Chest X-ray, PA view. Patient: 54 years old, sex F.
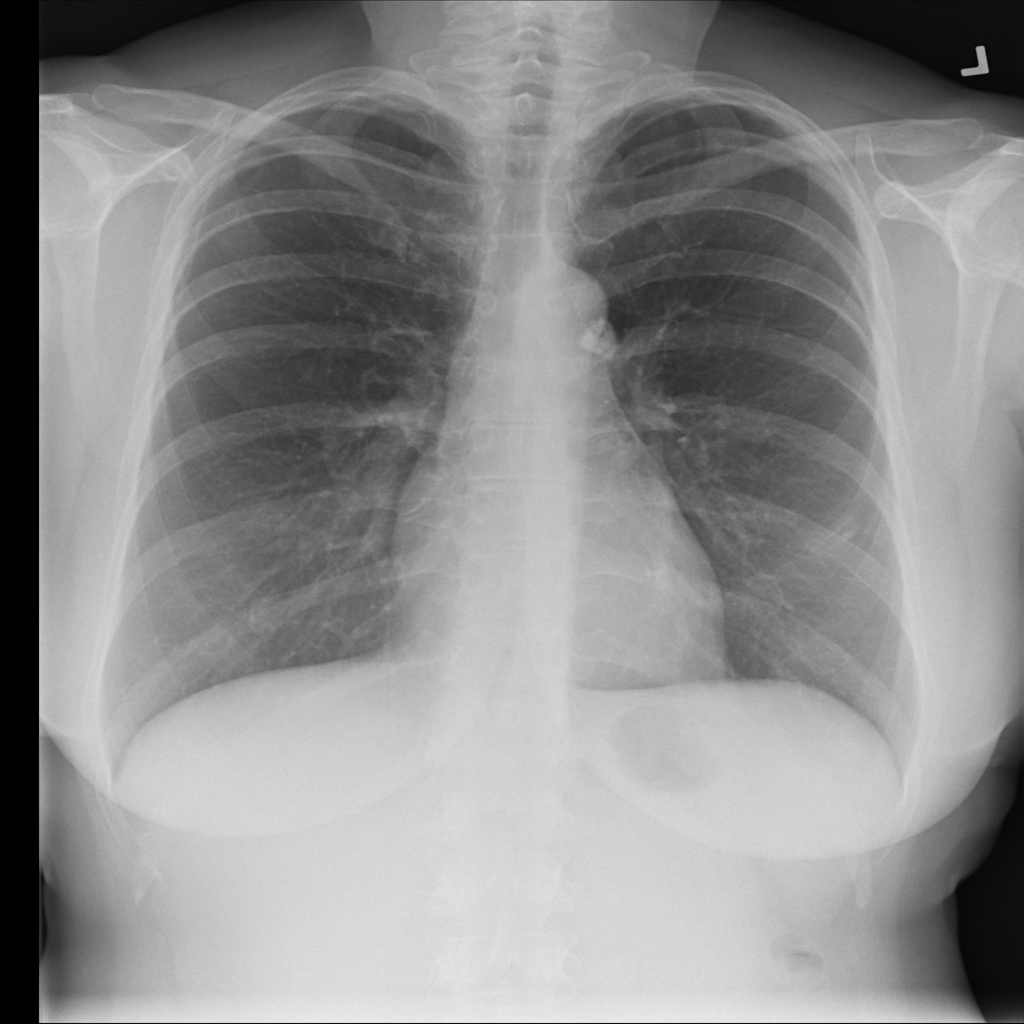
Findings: No Finding